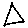
Label: triangle